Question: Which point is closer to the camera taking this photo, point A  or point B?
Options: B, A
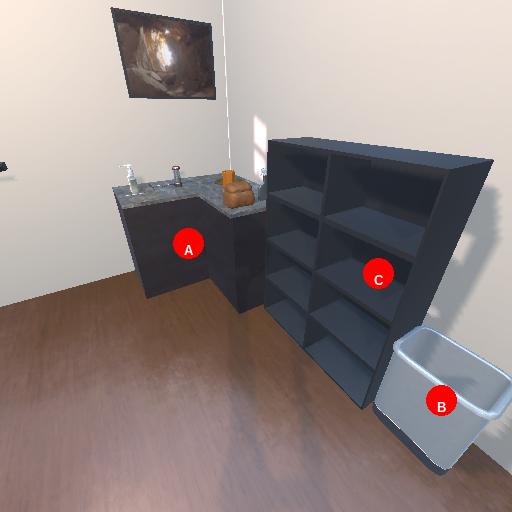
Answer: B